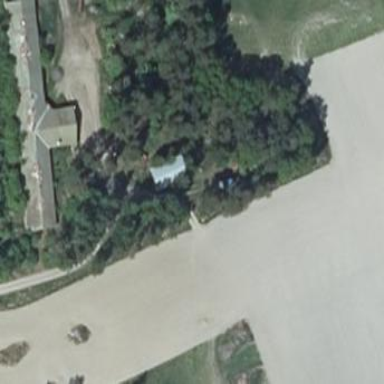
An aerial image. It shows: Farmyard area.